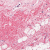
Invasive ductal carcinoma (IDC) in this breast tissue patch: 0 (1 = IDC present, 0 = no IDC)